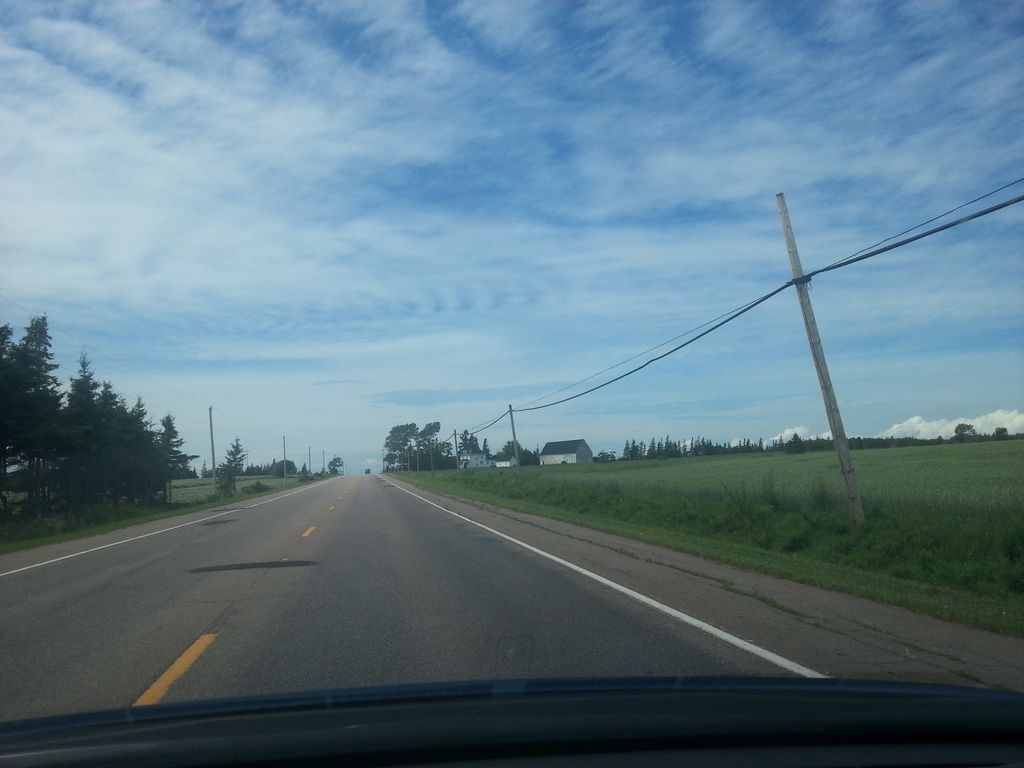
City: charlottetown